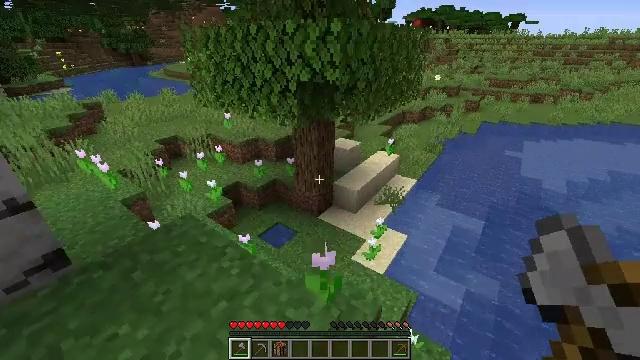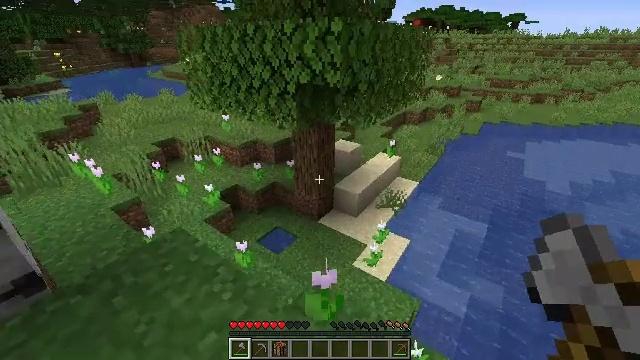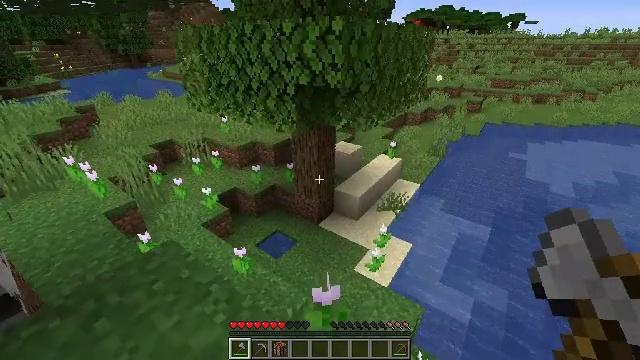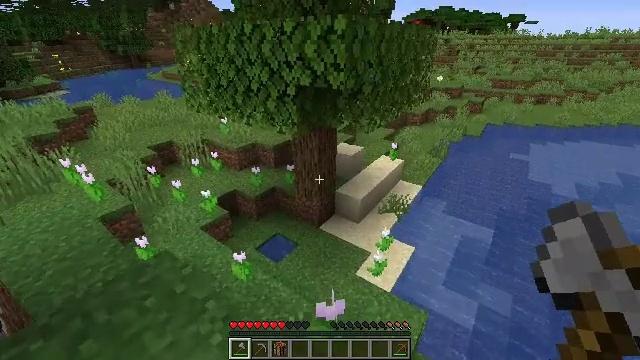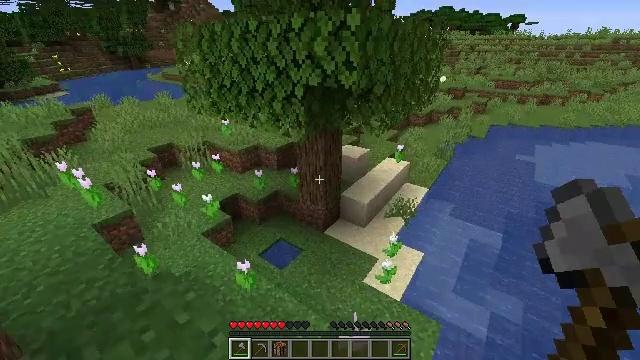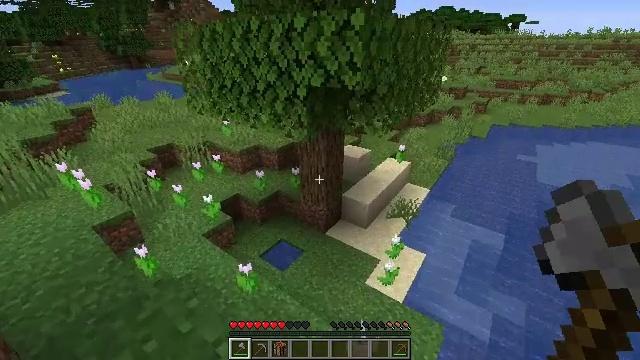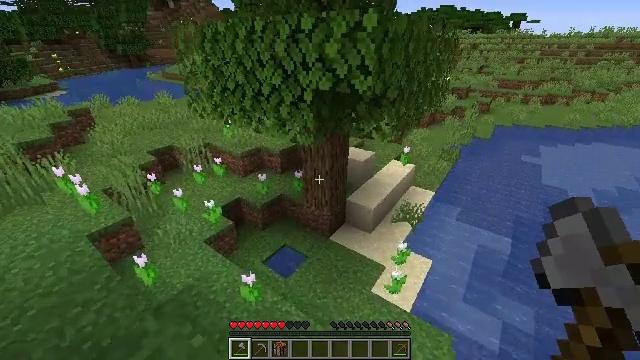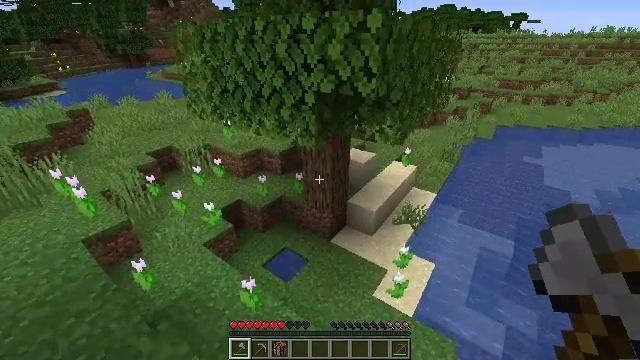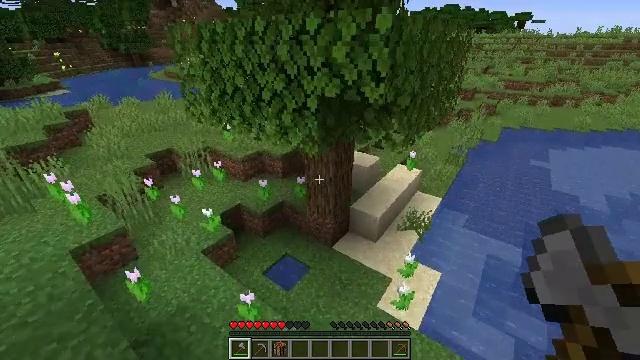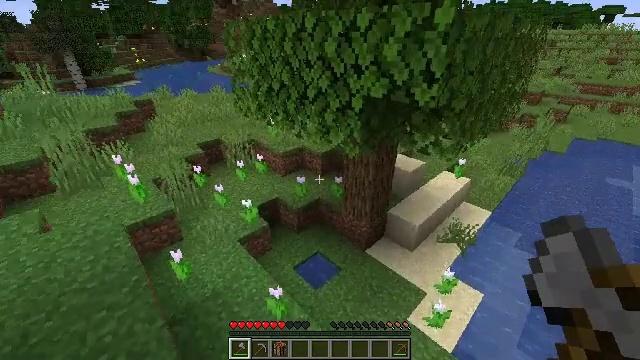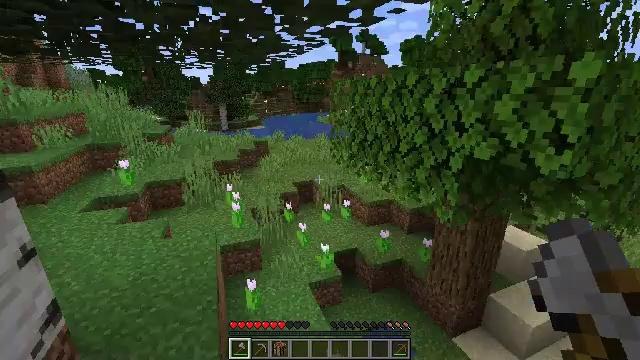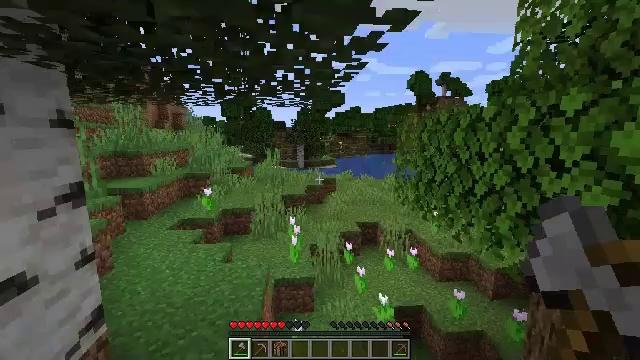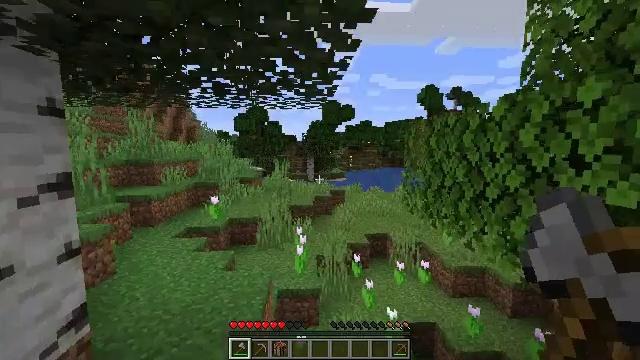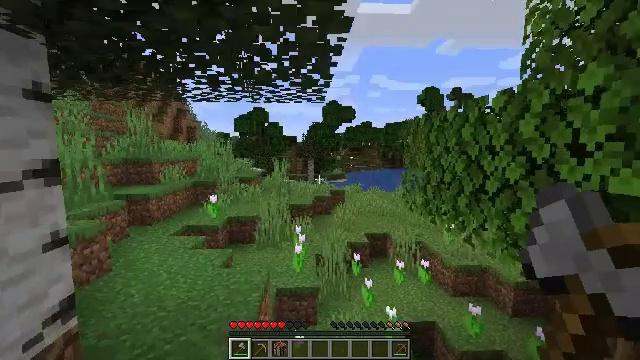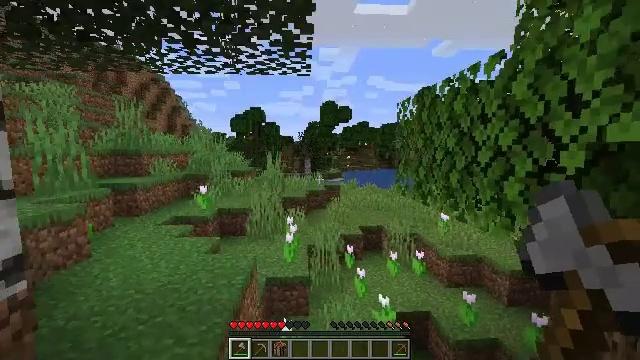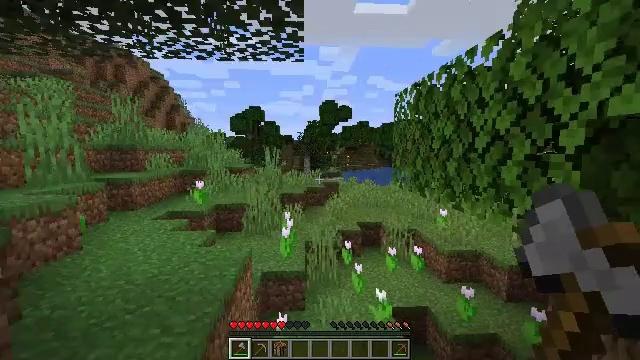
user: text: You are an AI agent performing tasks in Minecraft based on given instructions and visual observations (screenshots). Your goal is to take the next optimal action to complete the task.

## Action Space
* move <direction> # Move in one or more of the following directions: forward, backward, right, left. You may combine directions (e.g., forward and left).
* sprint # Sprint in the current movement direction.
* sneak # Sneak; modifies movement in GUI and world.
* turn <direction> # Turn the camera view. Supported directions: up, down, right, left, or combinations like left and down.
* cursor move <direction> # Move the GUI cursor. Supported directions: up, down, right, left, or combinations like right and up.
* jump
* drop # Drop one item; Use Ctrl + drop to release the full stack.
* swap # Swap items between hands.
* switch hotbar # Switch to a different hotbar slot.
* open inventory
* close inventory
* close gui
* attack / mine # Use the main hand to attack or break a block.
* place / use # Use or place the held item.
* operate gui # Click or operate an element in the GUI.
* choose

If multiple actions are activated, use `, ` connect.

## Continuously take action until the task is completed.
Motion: motion action
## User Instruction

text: Collect seagrass by hand or tool.
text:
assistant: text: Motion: move forward
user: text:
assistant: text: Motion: move forward
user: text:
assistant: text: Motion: move forward and move left
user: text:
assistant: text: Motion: move forward and move left
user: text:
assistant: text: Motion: move forward and move left
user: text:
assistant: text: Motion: move forward
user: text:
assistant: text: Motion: move forward
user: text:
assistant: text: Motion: move forward
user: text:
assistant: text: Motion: move forward and move right, turn left
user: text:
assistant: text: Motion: move forward and move right, turn left and up
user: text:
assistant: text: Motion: move forward and move right, turn left and up
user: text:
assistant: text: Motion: move forward and move right, turn left and up
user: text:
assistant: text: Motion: move forward and move right
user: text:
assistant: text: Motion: move forward and move right
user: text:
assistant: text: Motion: move forward and move right
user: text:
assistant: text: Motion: move forward and move right
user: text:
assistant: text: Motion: move forward and move right
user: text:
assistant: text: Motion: move forward and move right
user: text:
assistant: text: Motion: move forward and move right
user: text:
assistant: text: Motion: move forward and move right, turn right and down
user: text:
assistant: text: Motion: move forward and move right, turn right and down
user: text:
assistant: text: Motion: move forward and move right, turn right and down
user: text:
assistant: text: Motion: move forward and move right, turn right and down
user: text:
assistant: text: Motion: move forward and move right, turn right
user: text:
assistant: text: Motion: move forward and move right
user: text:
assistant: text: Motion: move forward
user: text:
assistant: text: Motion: move forward
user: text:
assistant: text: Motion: move forward
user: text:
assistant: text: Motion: move forward
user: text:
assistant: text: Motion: move forward, turn right and up